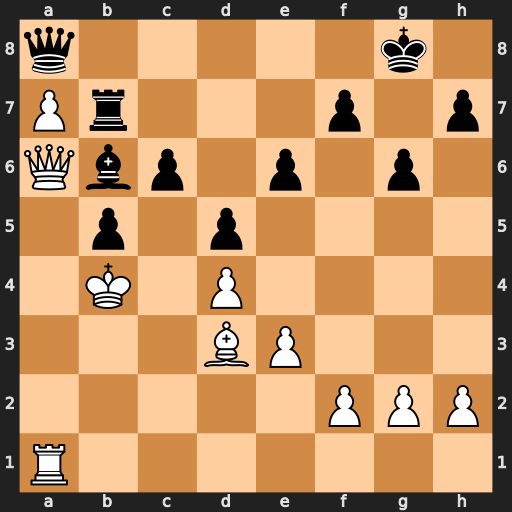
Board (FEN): q5k1/Pr3p1p/Qbp1p1p1/1p1p4/1K1P4/3BP3/5PPP/R7
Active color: w
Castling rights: -
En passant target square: -
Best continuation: Qxb7 Qxb7 a8=Q+ Qxa8 Rxa8+